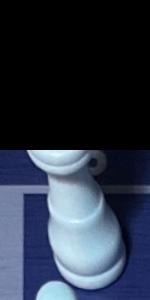
Label: King_White